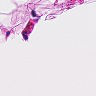
Metastatic tissue present: no